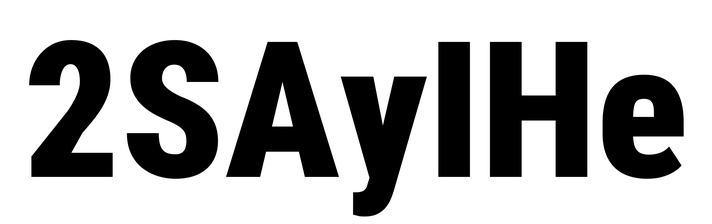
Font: Roboto_Condensed_Black